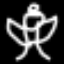
Label: angel